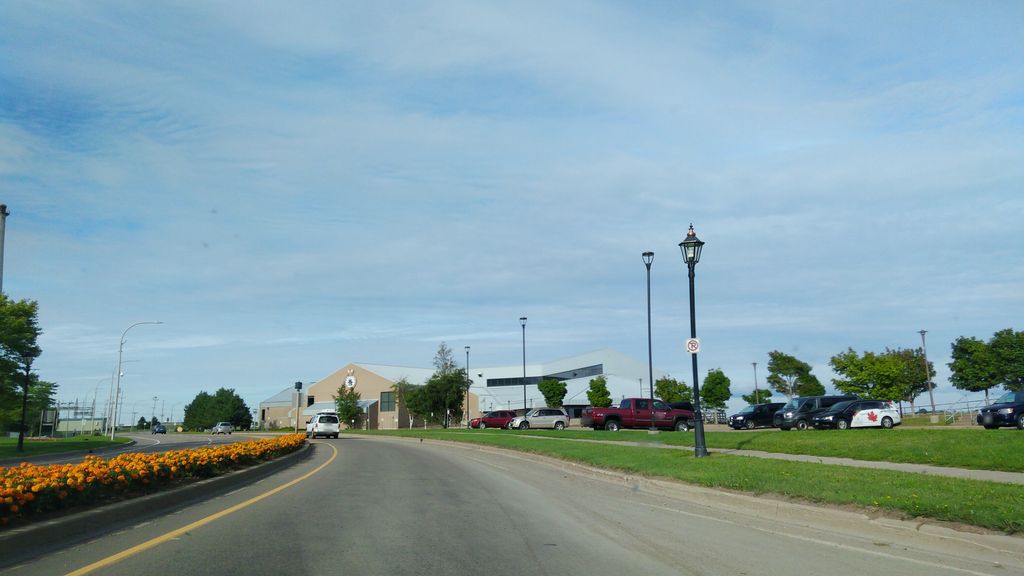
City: charlottetown